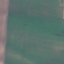
Land use / land cover: AnnualCrop